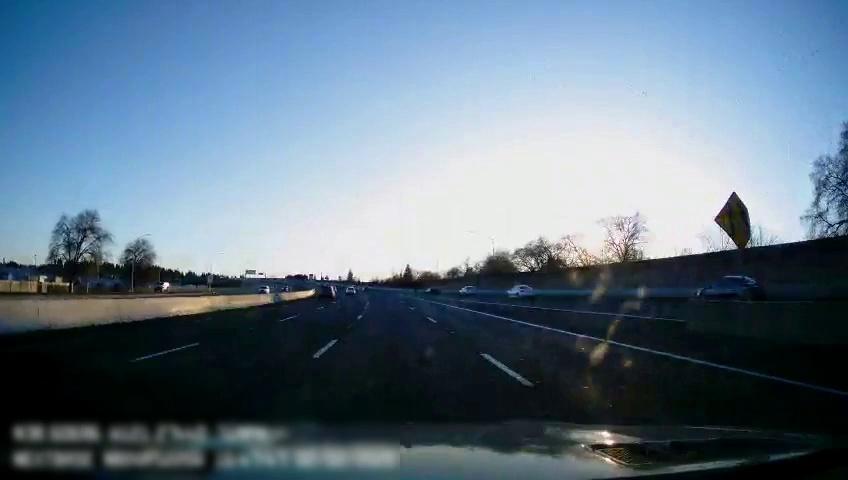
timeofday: Day
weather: Sunny
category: Drivable Space
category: Drivable Space
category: Drivable Space
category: Vehicles | Car
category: Vehicles | SUV
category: Vehicles | SUV
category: Vehicles | Car
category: Vehicles | Car
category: Vehicles | Car
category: Vehicles | SUV
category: Vehicles | SUV
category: Lanes | Alternate Lane
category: Lanes | Current Lane
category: Lanes | Current Lane
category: Lanes | Alternate Lane
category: Lanes | Alternate Lane
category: Traffic | Signs